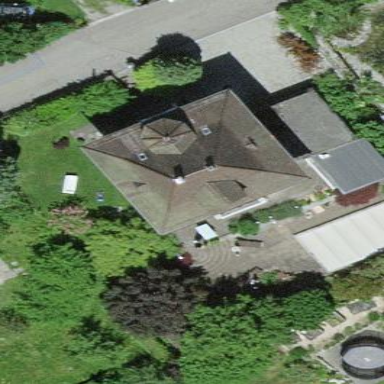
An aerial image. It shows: Hipped roof house.